Question: the question is really simple....I have a for loop to print a list of titles and append the results to the TextArea of GUI. for example the list contains titles A, B, C. Every time the TextArea should display the titles one by one. But, in my case, the print-out is always shows the whole list of titles.
My TextArea method is called inside the for loop. it should be appended the print-out for each loop but not entire list. how to solve it please help...
sorry for the confusing...I am using JTextArea to show the results. here is the code:
'''
private static JTextArea textArea1;
....
....
textArea1 = new JTextArea(26, 38);
textArea1.setLineWrap(true);
textArea1.setEditable(false);
sbrText = new JScrollPane(textArea1);
sbrText.setVerticalScrollBarPolicy(JScrollPane.VERTICAL_SCROLLBAR_ALWAYS);
....
....
public static void getStringText() {
String ptime = passdata.getTime();
String ppid = passdata.getPageid();
String ptitle = passdata.getTitle();
String previd = passdata.getrevid();
String pparentid = passdata.getParentId();
String puser = passdata.getUser();
String pcomments = passdata.getComments();
textArea1.append("Timestamp: " + ptime + "
" + "Pageid: " + ppid
+ "
" + "Title:" + ptitle + "
" + "Revid:" + previd + "
"
+ "Parentid:" + pparentid + "
" + "User:" + puser + "
"
+ "Comments:" + pcomments + "
" + newline + newline);
textArea1.setCaretPosition(textArea1.getDocument().getLength());
// System.out.println(passToText.getPageid());
}
'''
the getStringText() method is called inside a for loop.
here is the GUI i built. it shows the title with its information, cannot be print one by one means, in the for loop, it should be printed like A, and then B. the animation on the GUI should be shown A and then shown B. But in my case, it shows A,B, C at the same time...Sorry It hard to explain what I am seeing....

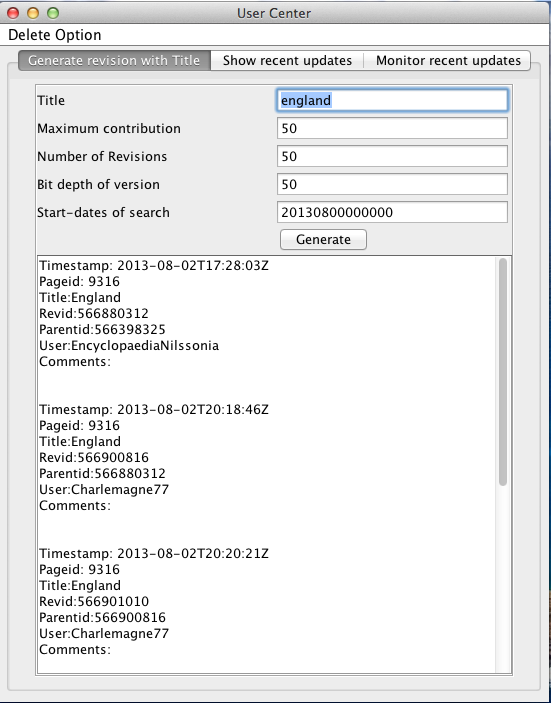
Answer: With out evidence to the contrie, it sounds like you're looping within the context of the Event Dispatching Thread.
This means that until you exit the loop (and the method), the contents of the 'JTextArea' won't be updated to the screen
Swing is a single threaded environment. The Event Dispatching Thread is responsible for, amongst other things, processing paint requests. Anything that blocks this thread will prevent it from processing painting updates.
It is also required that all updates and interactions you make to the UI are done from within the context of the EDT...
You have a couple of options...
You could use a 'javax.swing.Timer', which will allow to trigger an 'ActionEvent' on a regular bases, which is triggered within the context of the EDT. This means that while the timer is "waiting", it won't block the EDT...
You could use a 'SwingWorker', which allows you perform processing in a background thread, but provides you with the ability 'publish' results back to the EDT and 'process' these updates within the EDT...
Check out <URL> for more details
'javax.swing.Timer' acts as kind of loop (all be it an uncontrolled loop). Every period, it will trigger. You need to treat as if you have just looped another iteration and update the state of the UI as required...

'''
import java.awt.BorderLayout;
import java.awt.EventQueue;
import java.awt.event.ActionEvent;
import java.awt.event.ActionListener;
import javax.swing.JFrame;
import javax.swing.JPanel;
import javax.swing.JScrollPane;
import javax.swing.JTextArea;
import javax.swing.Timer;
import javax.swing.UIManager;
import javax.swing.UnsupportedLookAndFeelException;
public class TextTimer {
public static void main(String[] args) {
new TextTimer();
}
public TextTimer() {
EventQueue.invokeLater(new Runnable() {
@Override
public void run() {
try {
UIManager.setLookAndFeel(UIManager.getSystemLookAndFeelClassName());
} catch (ClassNotFoundException ex) {
} catch (InstantiationException ex) {
} catch (IllegalAccessException ex) {
} catch (UnsupportedLookAndFeelException ex) {
}
JFrame frame = new JFrame("Testing");
frame.setDefaultCloseOperation(JFrame.EXIT_ON_CLOSE);
frame.add(new TestPane());
frame.pack();
frame.setLocationRelativeTo(null);
frame.setVisible(true);
}
});
}
public static final String[] TEXT = new String[]{
"Why, you wanna tell me how to live my life?",
"Who, are you to tell me if it's black or white?",
"Mama, can you hear me? Try to understand.",
"Is innocence the difference between a boy and a man?",
"My daddy lived the lie, that's just the price that he paid",
"Sacrificed his life, just slavin' away.",
"",
"Ohhh, if there's one thing I hang onto,",
"That gets me through the night.",
"I ain't gonna do what I don't want to,",
"I'm gonna live my life.",
"Shining like a diamond, rolling with the dice,",
"Standing on the ledge, I show the wind how to fly.",
"When the world gets in my face,",
"I say, Have A Nice Day.",
"Have A Nice Day",
"",
"Take a look around you; nothing's what it seems",
"We're living in the broken home of hopes and dreams,",
"Let me be the first to shake a helping hand.",
"Anybody brave enough to take a stand,",
"I've knocked on every door, on every dead end street,",
"Looking for forgiveness,",
"what's left to believe?",
"",
"Ohhh, if there's one thing I hang onto,",
"That gets me through the night.",
"I ain't gonna do what I don't want to,",
"I'm gonna live my life.",
"Shining like a diamond, rolling with the dice,",
"Standing on the ledge, I show the wind how to fly.",
"When the world gets in my face,",
"I say, Have A Nice Day.",
"Have A Nice Day.",
"",
"[Guitar Solo]",
"",
"Ohhh, if there's one thing I hang onto,",
"That gets me through the night.",
"I ain't gonna do what I don't want to,",
"I'm gonna live my life.",
"Shining like a diamond, rolling with the dice,",
"Standing on the ledge, I show the wind how to fly.",
"When the world gets in my face,",
"I say, Have A Nice Day.",
"Have A Nice Day.",
"Have A Nice Day.",
"Have A Nice Day.",
"Have A Nice Day.",
"",
"When The world keeps trying, to drag me down,",
"I gotta raise my hands, I'm gonna stand my ground.",
"Well I say, Have A Nice Day.",
"Have A Nice Day",
"Have A Nice Day"
};
public class TestPane extends JPanel {
private JTextArea ta;
private int currentLine = 0;
public TestPane() {
setLayout(new BorderLayout());
ta = new JTextArea(20, 40);
add(new JScrollPane(ta));
Timer timer = new Timer(500, new ActionListener() {
@Override
public void actionPerformed(ActionEvent e) {
String text = TEXT[currentLine];
ta.append(text + "
");
ta.setCaretPosition(ta.getText().length());
currentLine++;
if (currentLine >= TEXT.length) {
((Timer)e.getSource()).stop();
}
}
});
timer.start();
}
}
}
'''